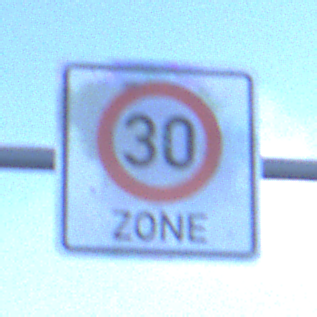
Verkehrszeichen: BeginnZone30
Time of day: MorningAfternoon
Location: Outdoor (Nature)
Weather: PartlyCloudy
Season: NotSpecified
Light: Natural